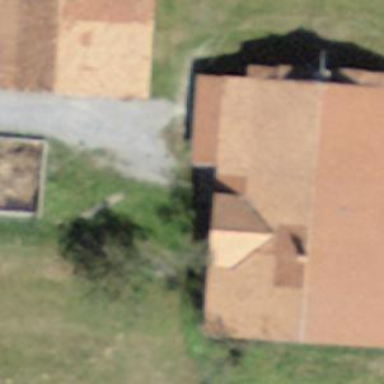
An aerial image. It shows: Farm building.